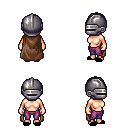
a pixel art fantasy rpg character, female body template, human, light skin, brown cape, magenta pants, raven parted hairstyle, metal helm, black slippers, four views (front, back, left, right), 2x2 character sprite sheet, small pixel art, hard edges, no anti-aliasing